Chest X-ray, AP view. Patient: 34 years old, sex M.
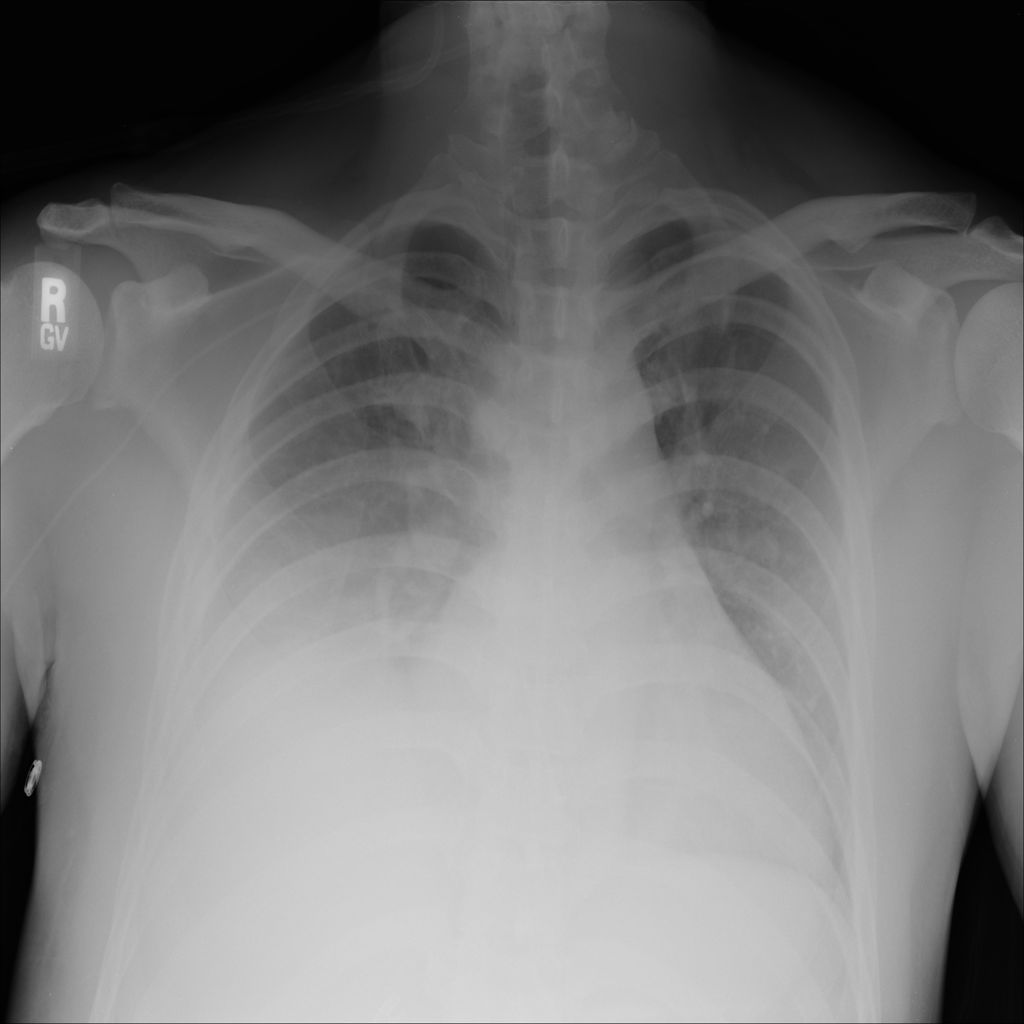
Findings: Effusion